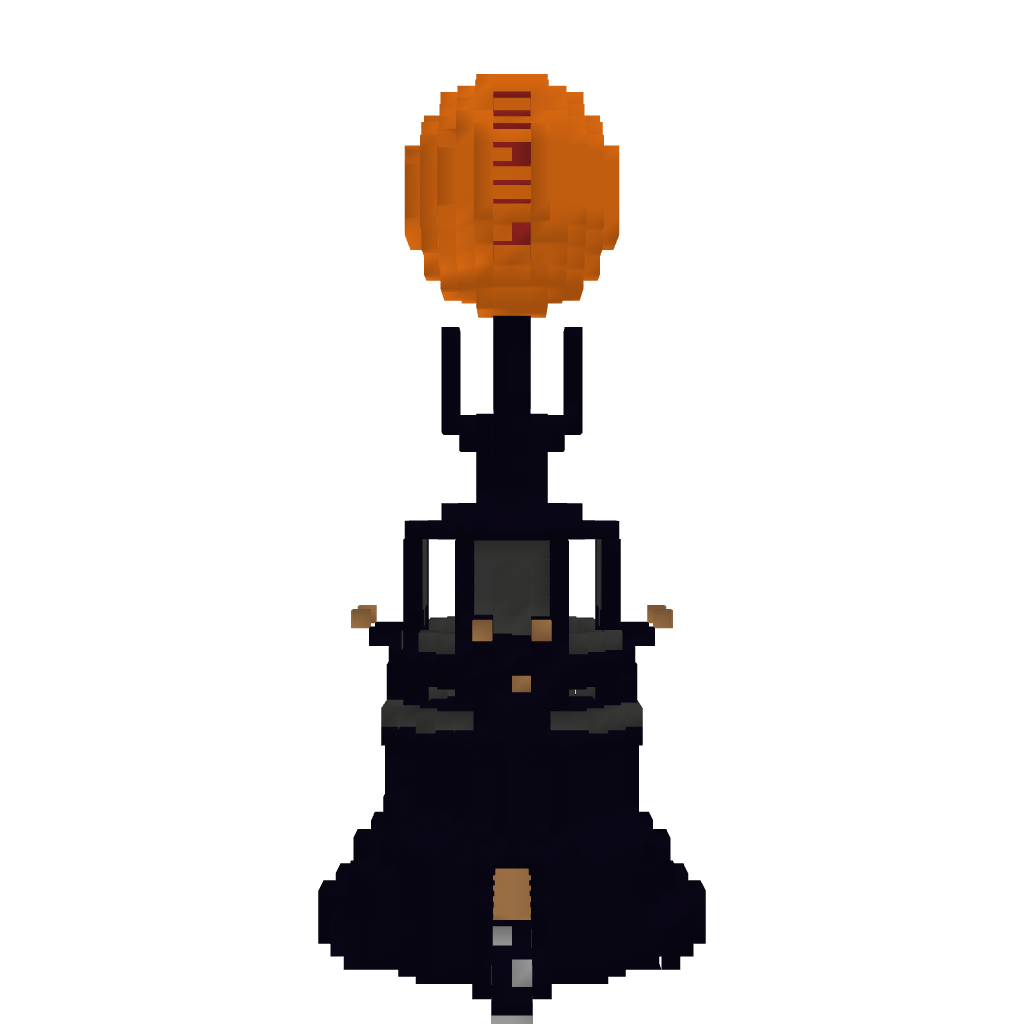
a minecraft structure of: The Tower of Orthac